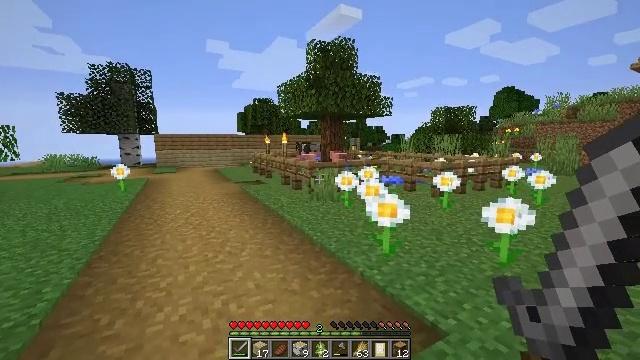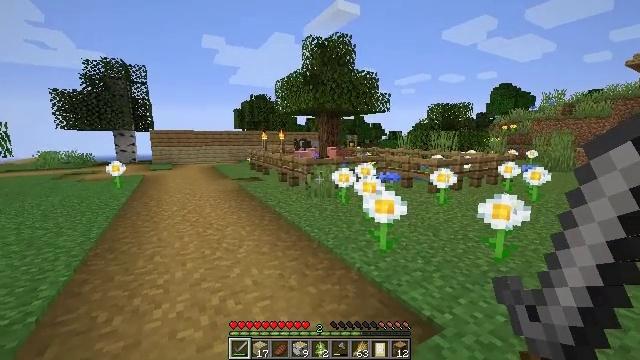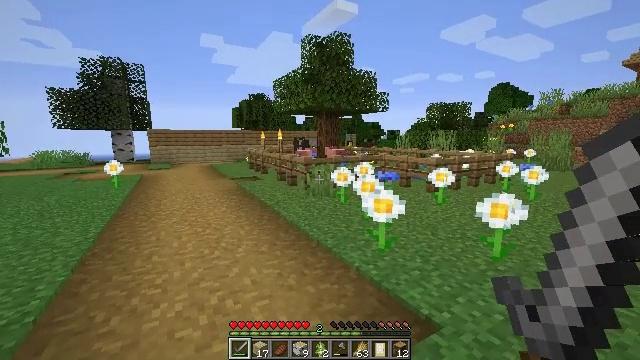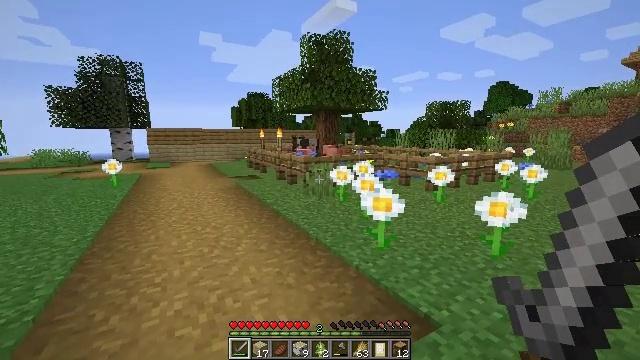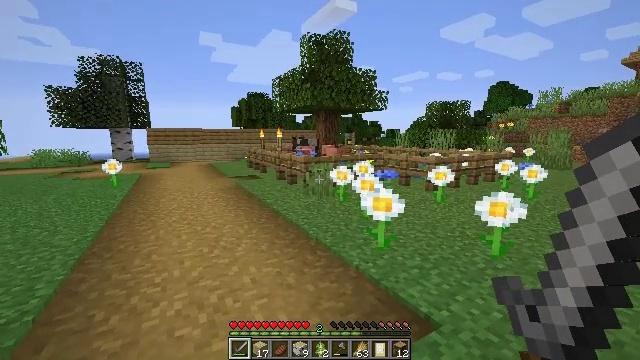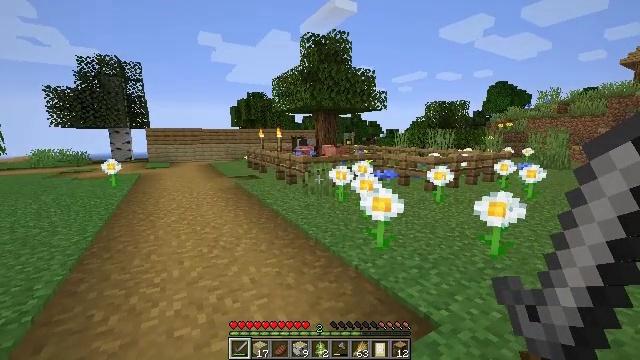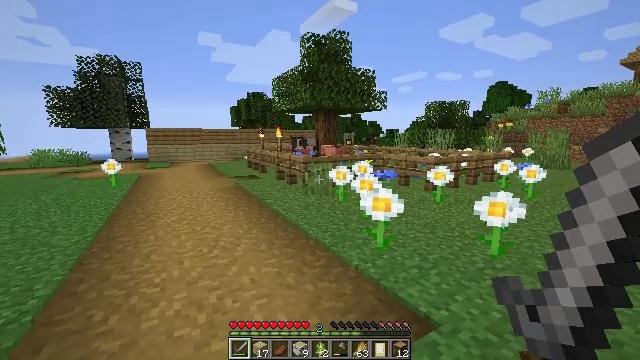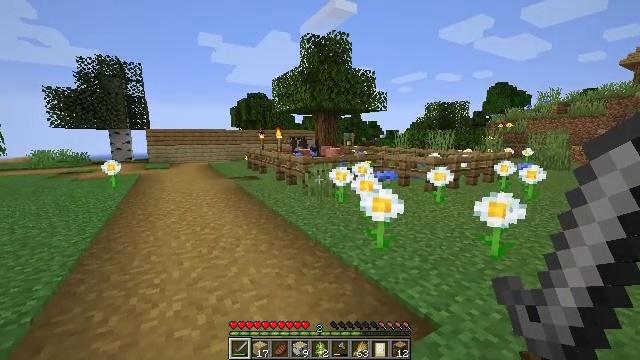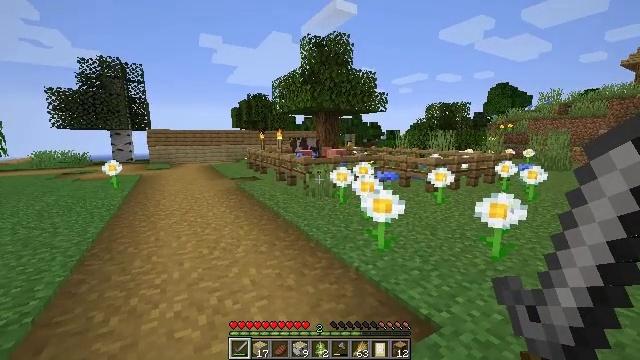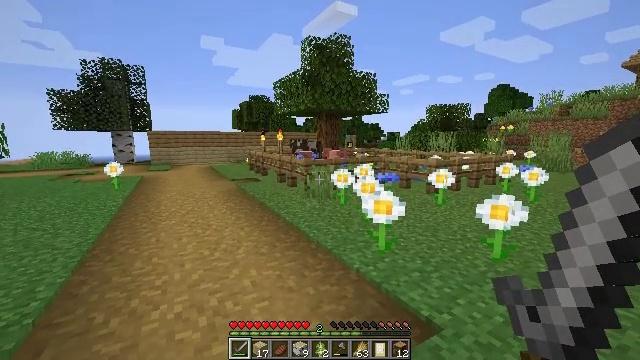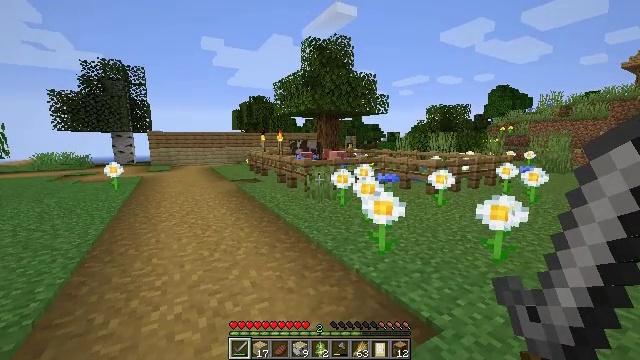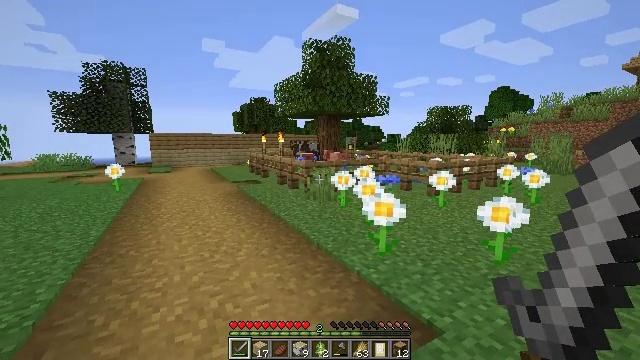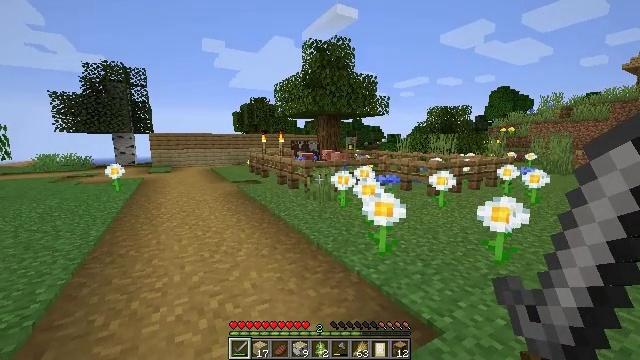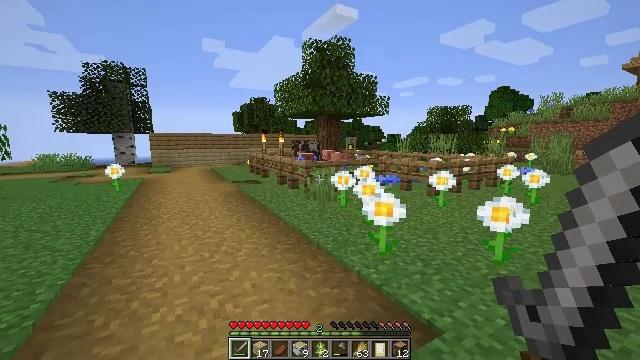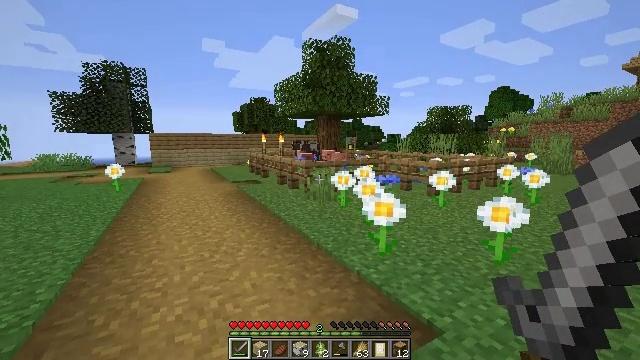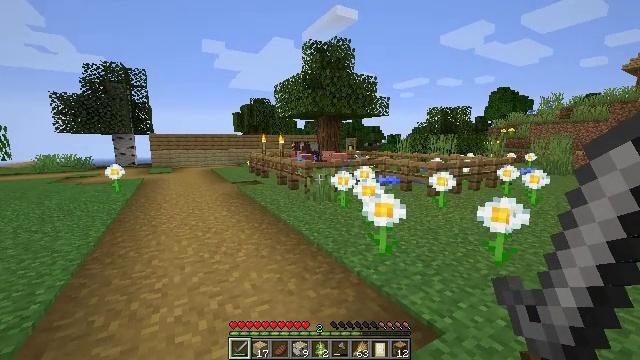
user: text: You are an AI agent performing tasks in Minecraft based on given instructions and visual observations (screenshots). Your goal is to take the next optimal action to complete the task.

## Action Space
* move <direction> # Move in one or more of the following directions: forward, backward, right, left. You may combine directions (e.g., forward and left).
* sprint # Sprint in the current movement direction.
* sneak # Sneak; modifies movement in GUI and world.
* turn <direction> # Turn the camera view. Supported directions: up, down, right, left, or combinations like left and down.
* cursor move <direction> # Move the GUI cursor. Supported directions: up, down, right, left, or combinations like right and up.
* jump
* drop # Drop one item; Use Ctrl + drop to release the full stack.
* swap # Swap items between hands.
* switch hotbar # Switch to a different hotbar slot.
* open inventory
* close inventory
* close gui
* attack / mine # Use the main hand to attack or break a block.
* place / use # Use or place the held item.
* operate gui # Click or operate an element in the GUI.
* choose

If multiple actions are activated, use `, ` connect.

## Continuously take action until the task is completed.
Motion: motion action
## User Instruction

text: Mine beetroots from the garden.
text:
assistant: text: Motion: no_op
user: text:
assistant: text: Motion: no_op
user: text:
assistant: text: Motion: no_op
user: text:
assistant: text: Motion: no_op
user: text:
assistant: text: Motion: no_op
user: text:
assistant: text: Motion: no_op
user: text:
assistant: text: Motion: no_op
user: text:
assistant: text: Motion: no_op
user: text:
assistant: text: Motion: no_op
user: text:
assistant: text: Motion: no_op
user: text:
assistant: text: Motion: no_op
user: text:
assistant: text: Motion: no_op
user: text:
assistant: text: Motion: no_op
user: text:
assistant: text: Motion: no_op
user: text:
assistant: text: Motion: no_op
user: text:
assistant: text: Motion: no_op
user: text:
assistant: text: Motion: no_op
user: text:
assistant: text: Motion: no_op
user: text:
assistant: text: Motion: no_op
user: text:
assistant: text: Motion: no_op
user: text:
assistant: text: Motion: switch to hotbar 6
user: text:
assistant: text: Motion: switch to hotbar 6
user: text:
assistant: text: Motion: switch to hotbar 6
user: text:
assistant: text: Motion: switch to hotbar 6
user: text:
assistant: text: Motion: no_op
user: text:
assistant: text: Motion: no_op
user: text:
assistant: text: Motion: no_op
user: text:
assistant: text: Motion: no_op
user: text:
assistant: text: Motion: no_op
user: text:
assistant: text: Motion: no_op